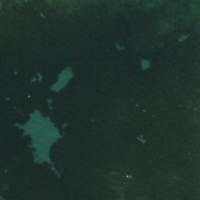
EUNIS habitat code: 14
Species observed at this site:
Phalacrocorax carbo
Cygnus olor
Larus michahellis
Mergus merganser